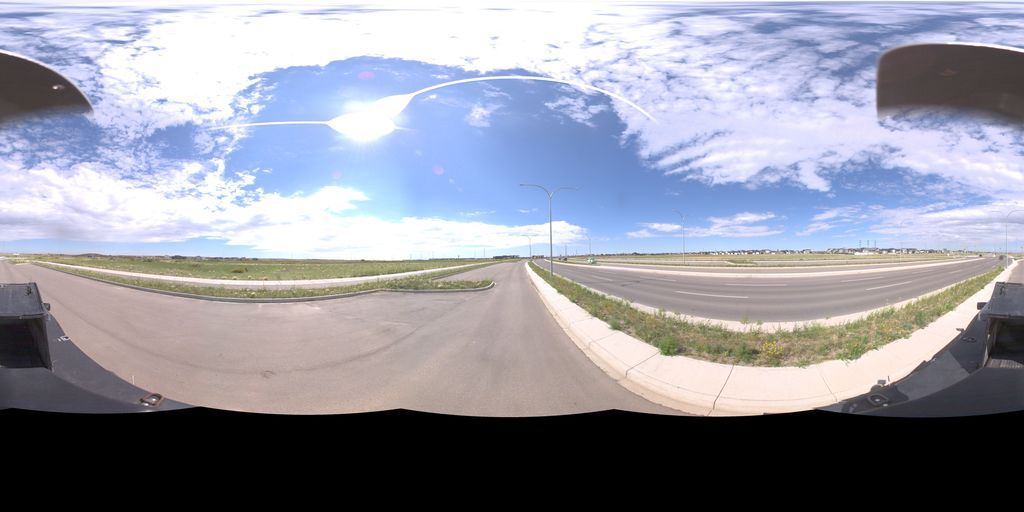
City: saskatoon